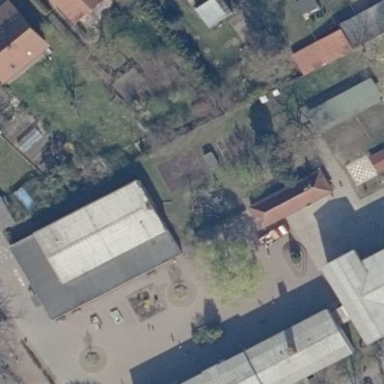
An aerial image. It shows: School.